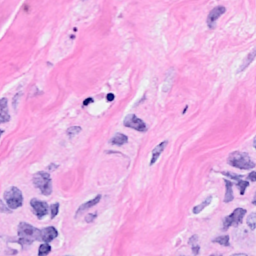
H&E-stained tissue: Breast